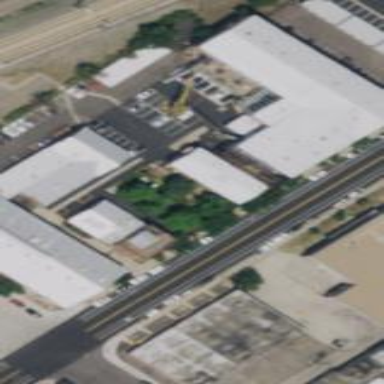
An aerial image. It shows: Industrial building with grey roof.